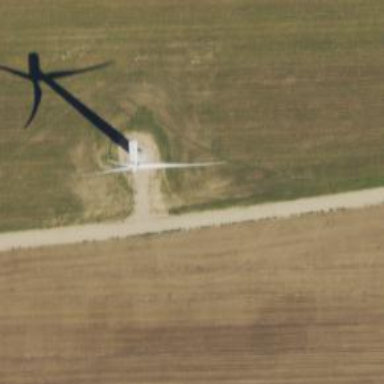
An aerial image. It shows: Wind generator powered by wind. The generator type is horizontal axis and it uses wind turbines.